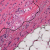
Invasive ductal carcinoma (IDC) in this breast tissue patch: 1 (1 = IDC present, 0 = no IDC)